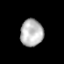
Tissue: prostate
Cell type: T cells
Senescence score: 0.354
Nuclear area (px): 608
Mean DAPI intensity: 182.525